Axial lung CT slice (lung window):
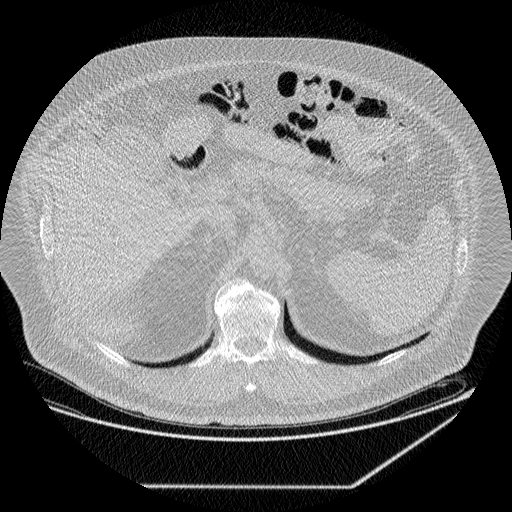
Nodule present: no